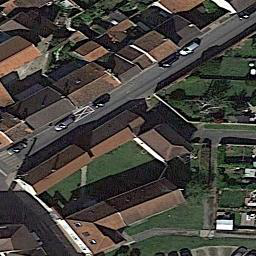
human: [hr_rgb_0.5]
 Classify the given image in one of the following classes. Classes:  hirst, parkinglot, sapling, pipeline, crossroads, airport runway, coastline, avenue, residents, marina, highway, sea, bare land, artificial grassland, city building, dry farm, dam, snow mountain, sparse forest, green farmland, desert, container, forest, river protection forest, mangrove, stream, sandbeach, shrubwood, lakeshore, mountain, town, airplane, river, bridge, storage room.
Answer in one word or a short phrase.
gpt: residents